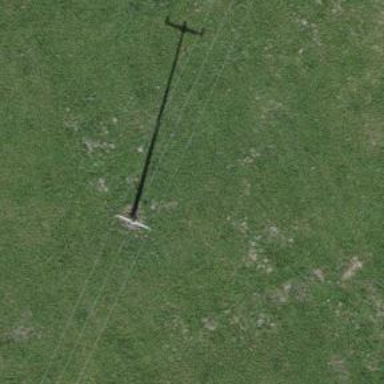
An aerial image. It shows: Minor power line.